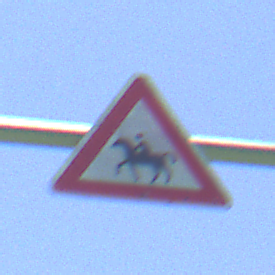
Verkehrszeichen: ReiterRechts
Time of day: Midday
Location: Outdoor (Nature)
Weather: Clear
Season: Summer
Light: Natural